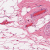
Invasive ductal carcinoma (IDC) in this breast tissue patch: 0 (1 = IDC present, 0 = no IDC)